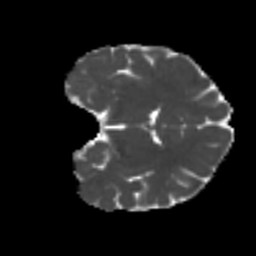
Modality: MD
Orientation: coronal
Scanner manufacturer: siemens
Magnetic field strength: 3 T
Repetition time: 4 s
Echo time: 0.0594 s